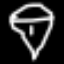
Label: diamond